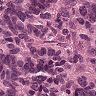
Metastatic tissue present: yes